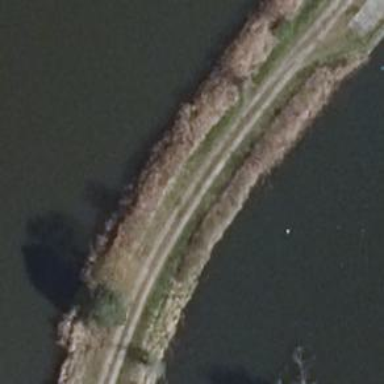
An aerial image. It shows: Track with compacted grade 2 surface.